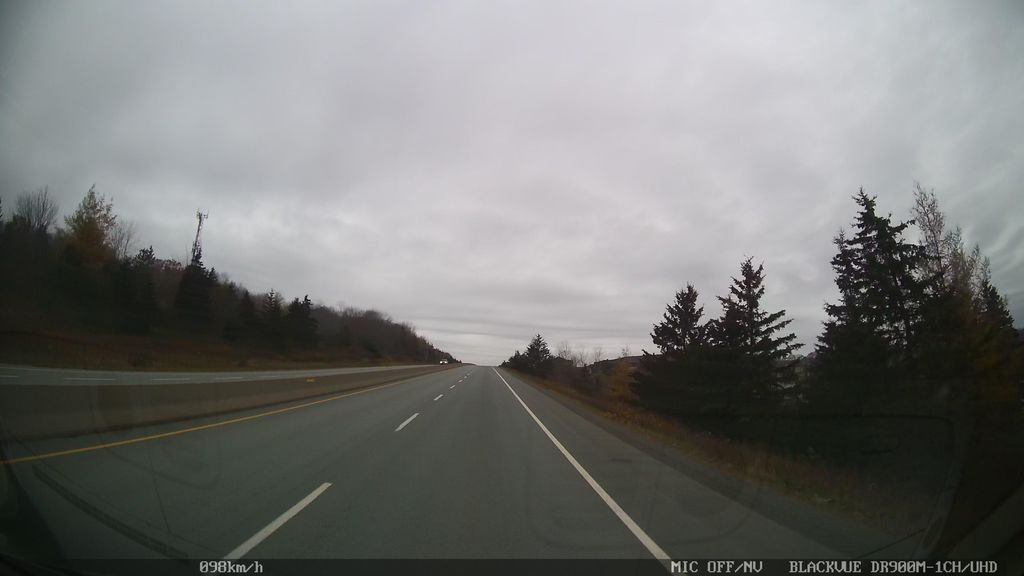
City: halifax